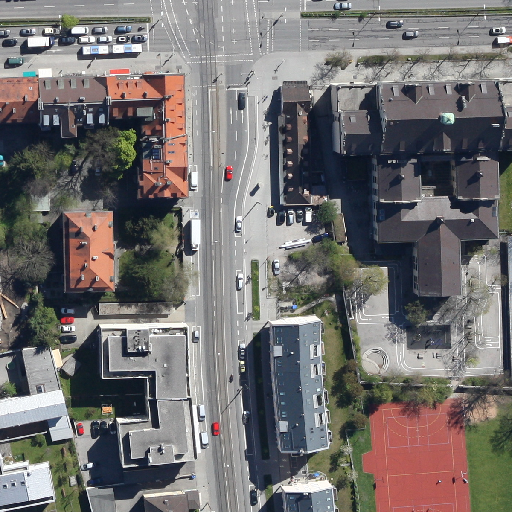
Referring expression: van in the parking area